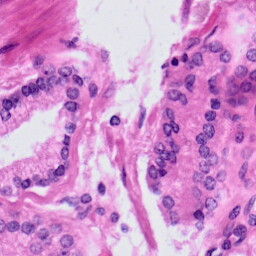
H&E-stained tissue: Prostate